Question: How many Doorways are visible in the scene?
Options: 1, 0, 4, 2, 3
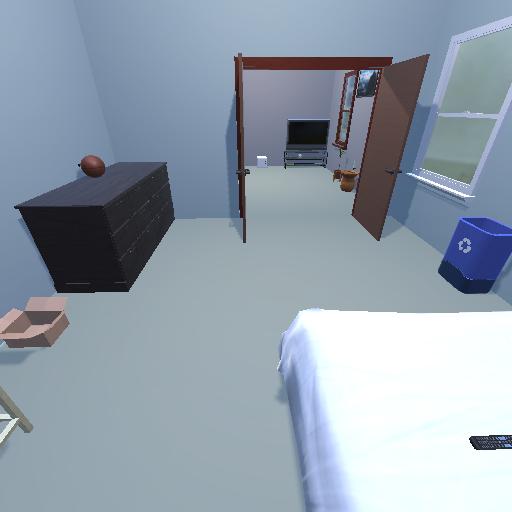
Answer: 1